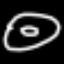
Label: donut